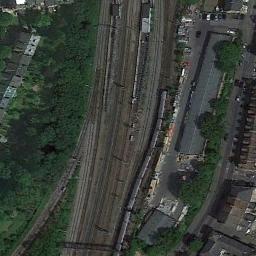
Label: railway